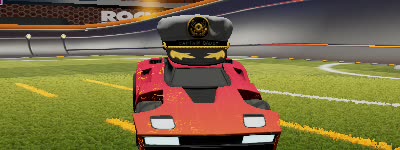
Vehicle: breakout